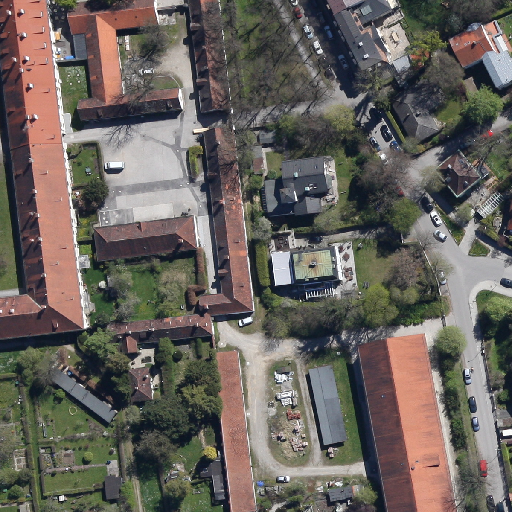
Referring expression: van in the parking area